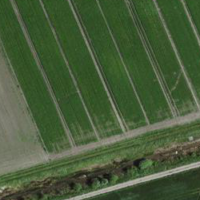
EUNIS habitat code: 24
Species observed at this site:
Filipendula ulmaria